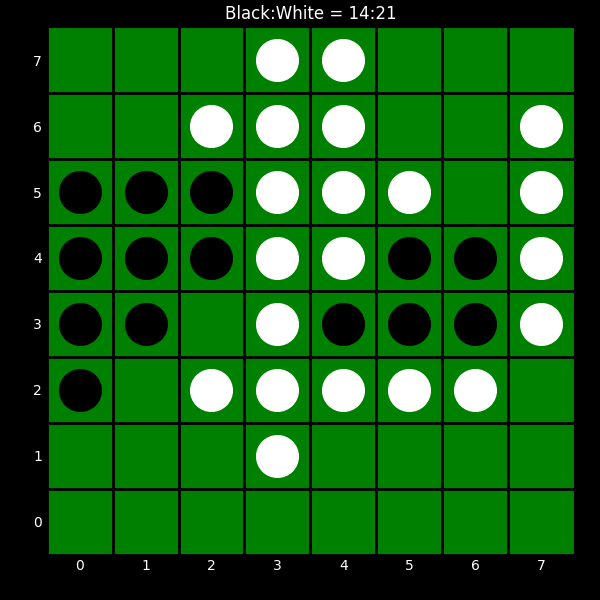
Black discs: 14
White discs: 21